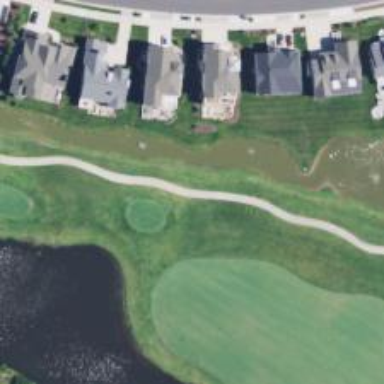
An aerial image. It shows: Golf path made of asphalt.